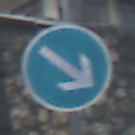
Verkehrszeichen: VorgeschriebeneVorbeifahrtRechts
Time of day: MorningAfternoon
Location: Outdoor (Suburban)
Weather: PartlyCloudy
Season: NotSpecified
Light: Natural